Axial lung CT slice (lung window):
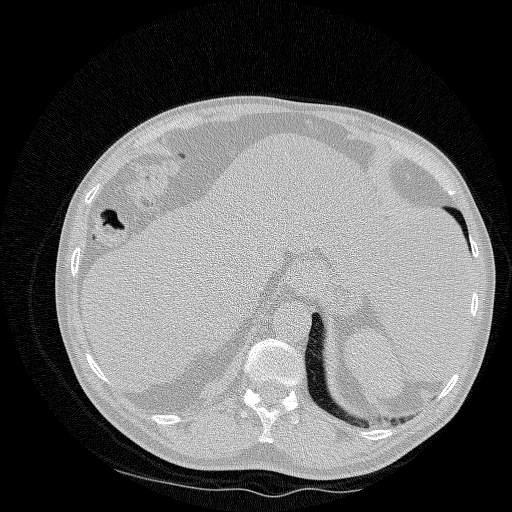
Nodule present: no